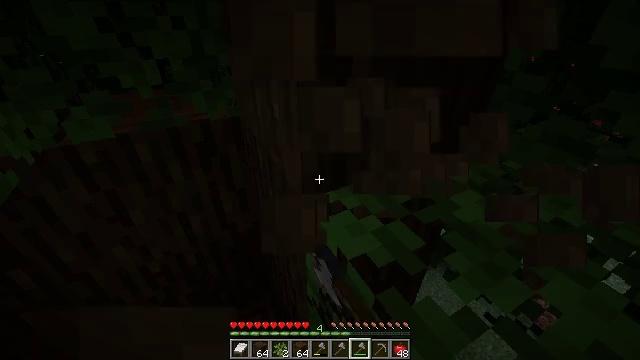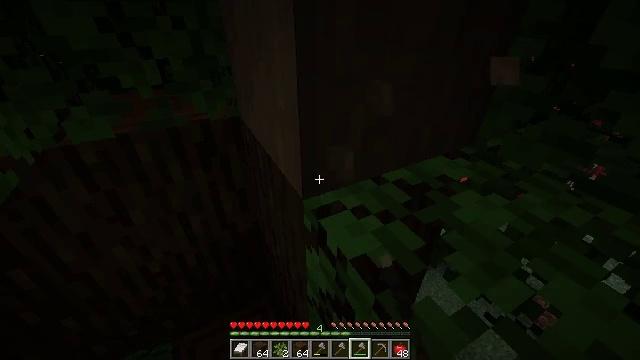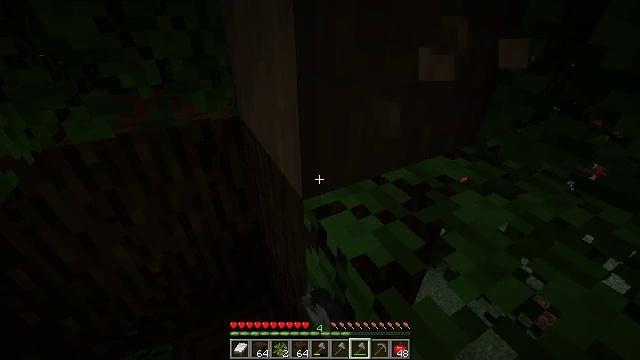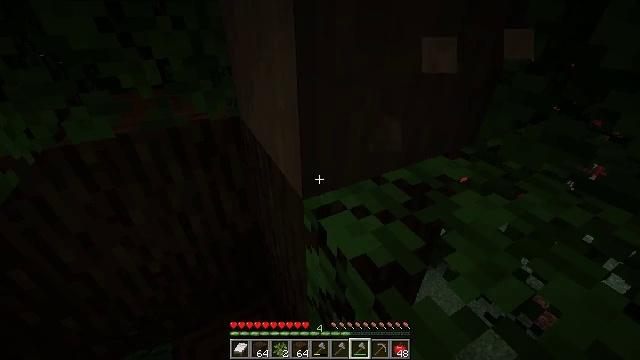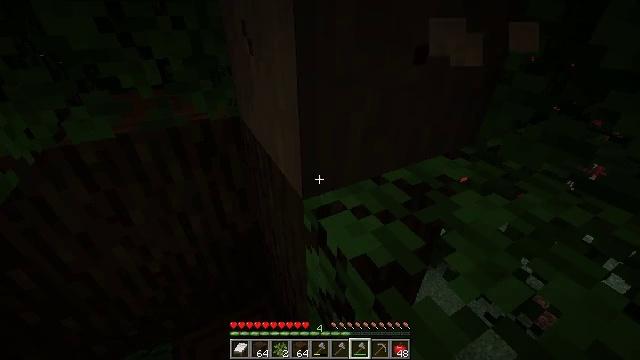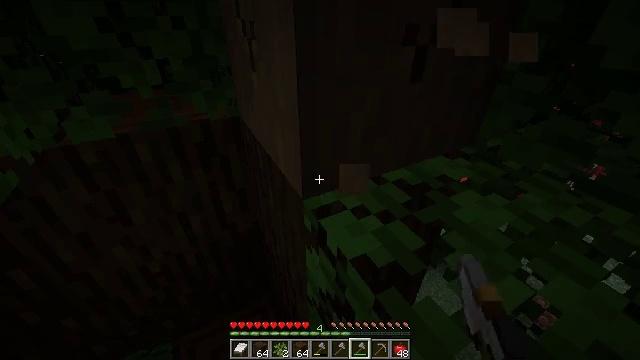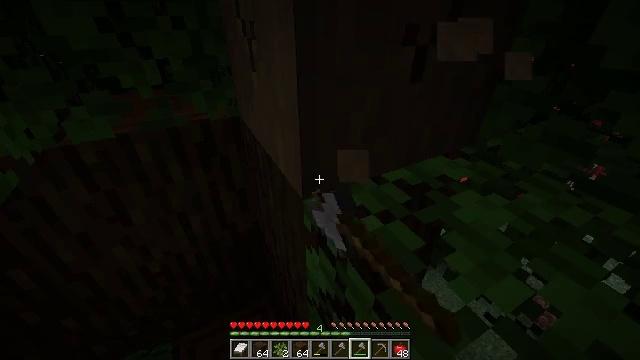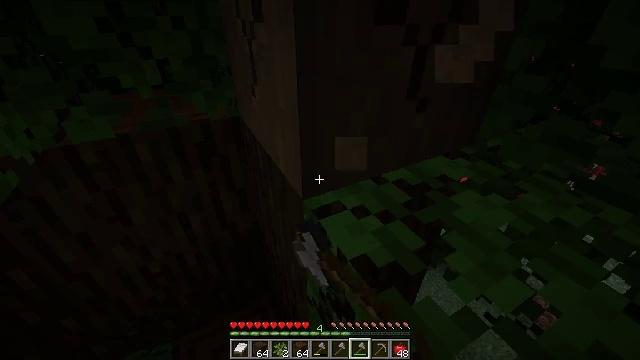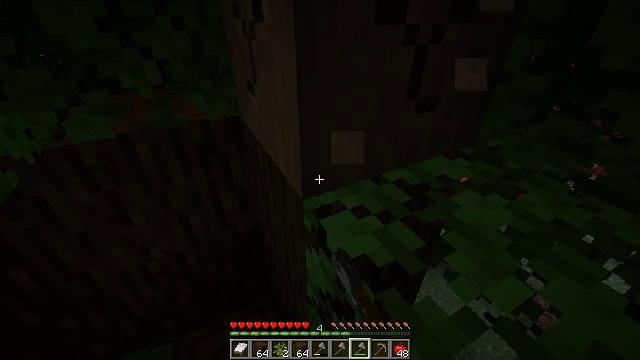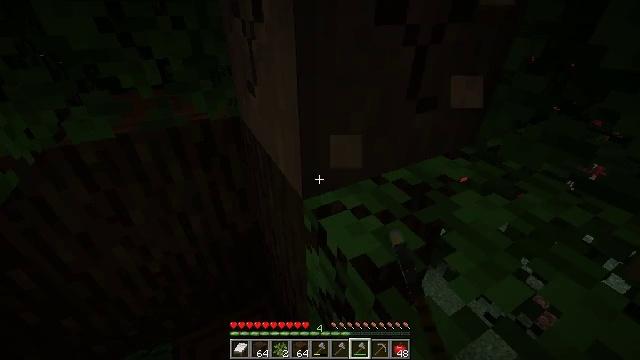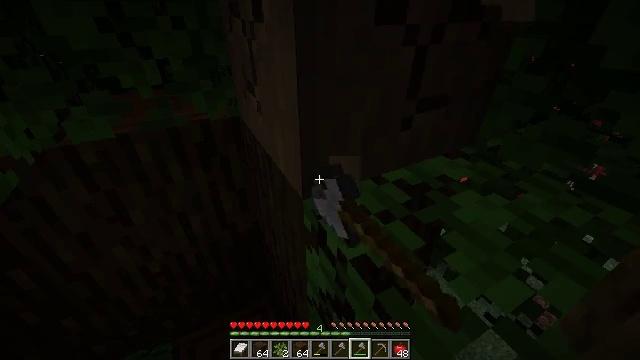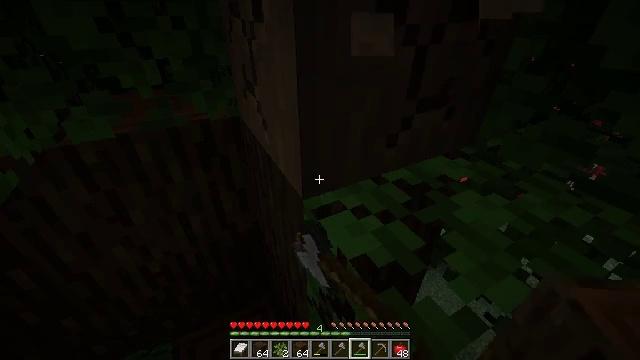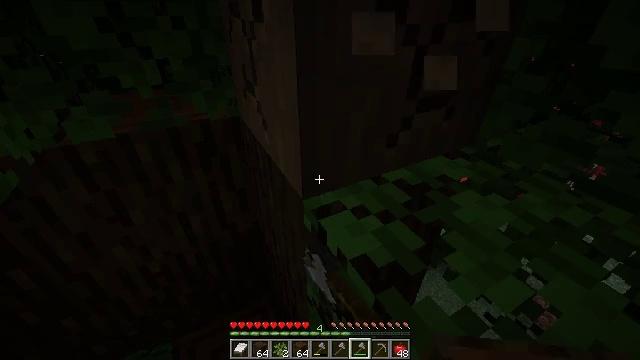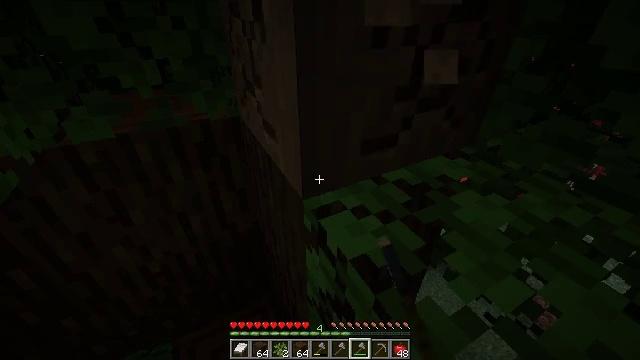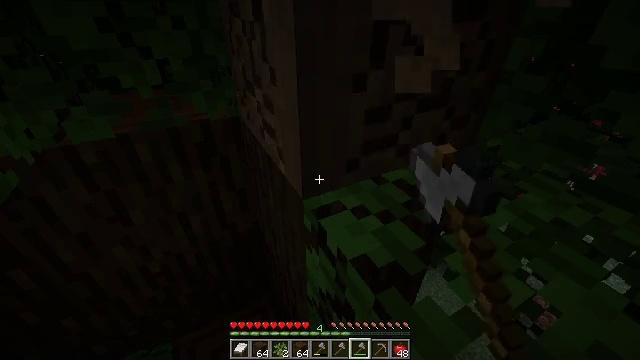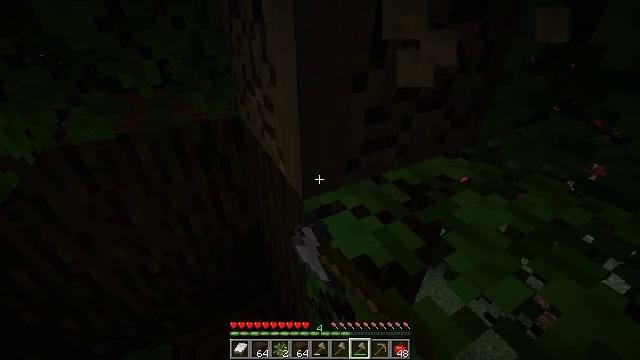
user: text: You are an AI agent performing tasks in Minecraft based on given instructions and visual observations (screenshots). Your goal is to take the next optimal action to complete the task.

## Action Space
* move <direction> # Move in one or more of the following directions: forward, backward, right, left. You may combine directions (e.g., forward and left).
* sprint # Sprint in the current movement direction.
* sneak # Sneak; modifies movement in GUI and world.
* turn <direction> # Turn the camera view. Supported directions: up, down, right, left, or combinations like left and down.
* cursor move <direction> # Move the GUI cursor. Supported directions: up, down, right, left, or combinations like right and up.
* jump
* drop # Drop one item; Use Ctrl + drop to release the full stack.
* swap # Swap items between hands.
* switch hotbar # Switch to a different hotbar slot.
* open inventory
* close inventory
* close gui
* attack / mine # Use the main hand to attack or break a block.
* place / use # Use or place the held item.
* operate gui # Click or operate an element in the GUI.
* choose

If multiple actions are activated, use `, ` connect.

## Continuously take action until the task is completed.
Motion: motion action
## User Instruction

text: Harvest the stripped dark oak log from a tree.
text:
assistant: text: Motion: attack / mine
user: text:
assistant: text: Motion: attack / mine
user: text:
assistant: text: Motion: attack / mine
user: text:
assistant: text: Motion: attack / mine
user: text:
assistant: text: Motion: attack / mine
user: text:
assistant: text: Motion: attack / mine
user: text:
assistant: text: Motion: attack / mine
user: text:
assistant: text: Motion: attack / mine
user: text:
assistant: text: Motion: attack / mine
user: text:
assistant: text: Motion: attack / mine
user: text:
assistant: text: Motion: attack / mine
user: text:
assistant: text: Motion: attack / mine
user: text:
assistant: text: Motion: attack / mine
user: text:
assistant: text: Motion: attack / mine
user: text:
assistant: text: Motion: attack / mine
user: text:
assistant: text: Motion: attack / mine
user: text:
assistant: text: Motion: attack / mine
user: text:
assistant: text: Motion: attack / mine
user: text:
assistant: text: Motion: attack / mine
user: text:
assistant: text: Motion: attack / mine
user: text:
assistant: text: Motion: attack / mine
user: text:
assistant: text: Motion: attack / mine